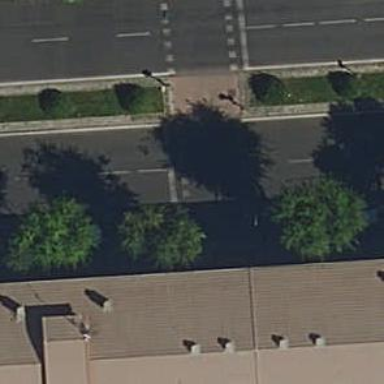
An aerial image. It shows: Road with traffic signals.